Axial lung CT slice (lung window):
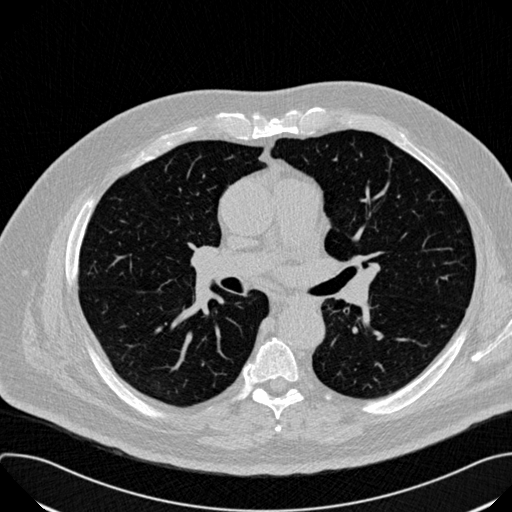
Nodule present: no